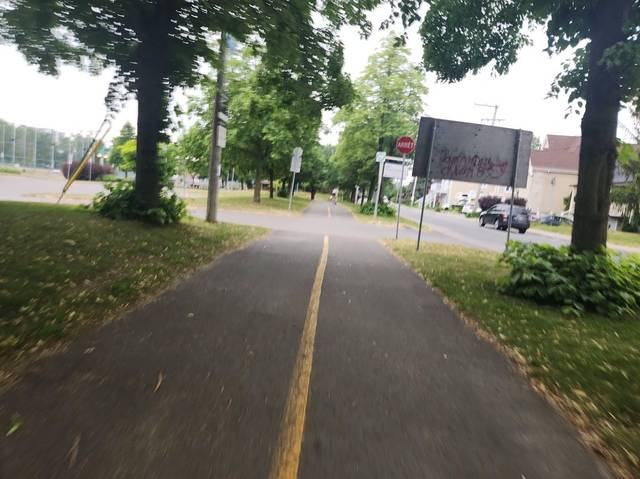
Region: Canada
Coordinates: 45.564, -73.677